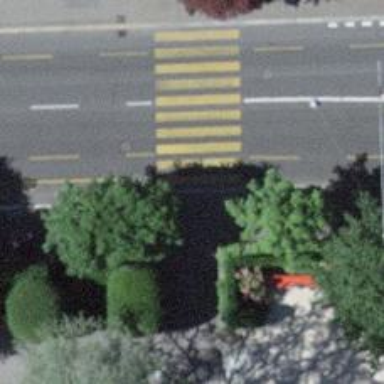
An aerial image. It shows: Kerb serving as barrier.